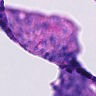
Metastatic tissue present: no